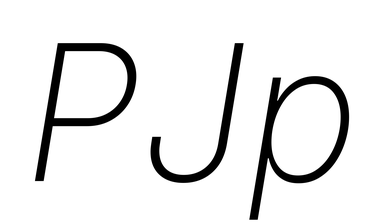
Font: Inter-Italic_ExtraLight_Italic